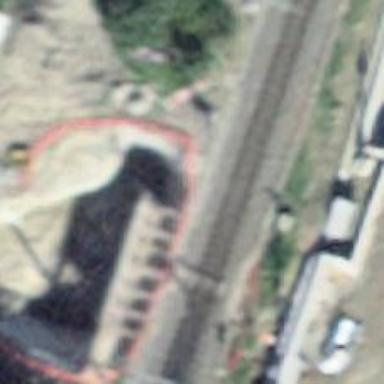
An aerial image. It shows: Railway signal.